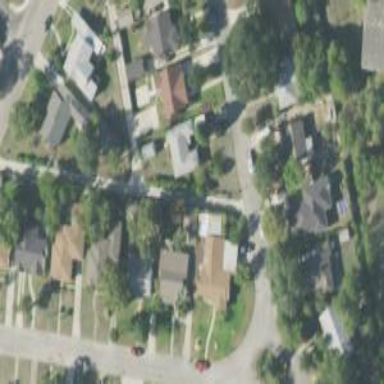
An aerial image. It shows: Alley classified as service road.